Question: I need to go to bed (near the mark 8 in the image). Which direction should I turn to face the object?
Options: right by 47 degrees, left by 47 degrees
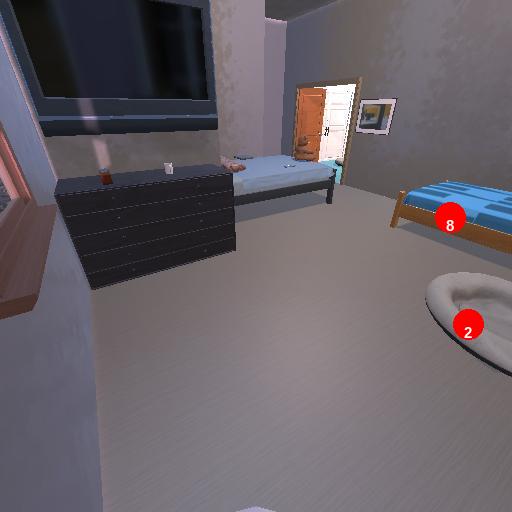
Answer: right by 47 degrees